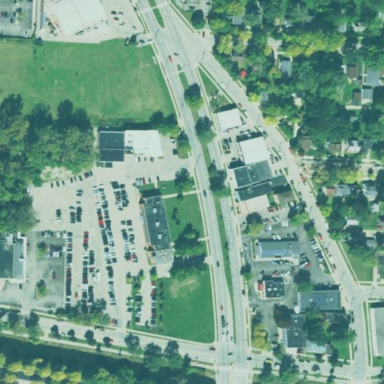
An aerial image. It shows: Parking area with surface parking facilities and park and ride service available.